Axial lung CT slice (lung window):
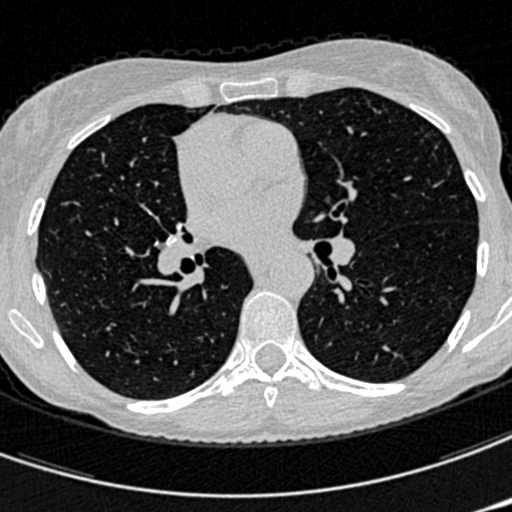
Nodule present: no